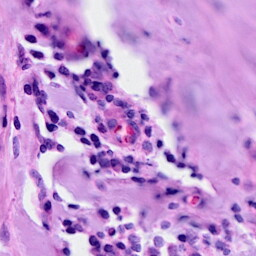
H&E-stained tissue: Breast